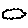
Label: cloud